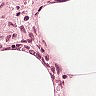
Metastatic tissue present: no